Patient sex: F
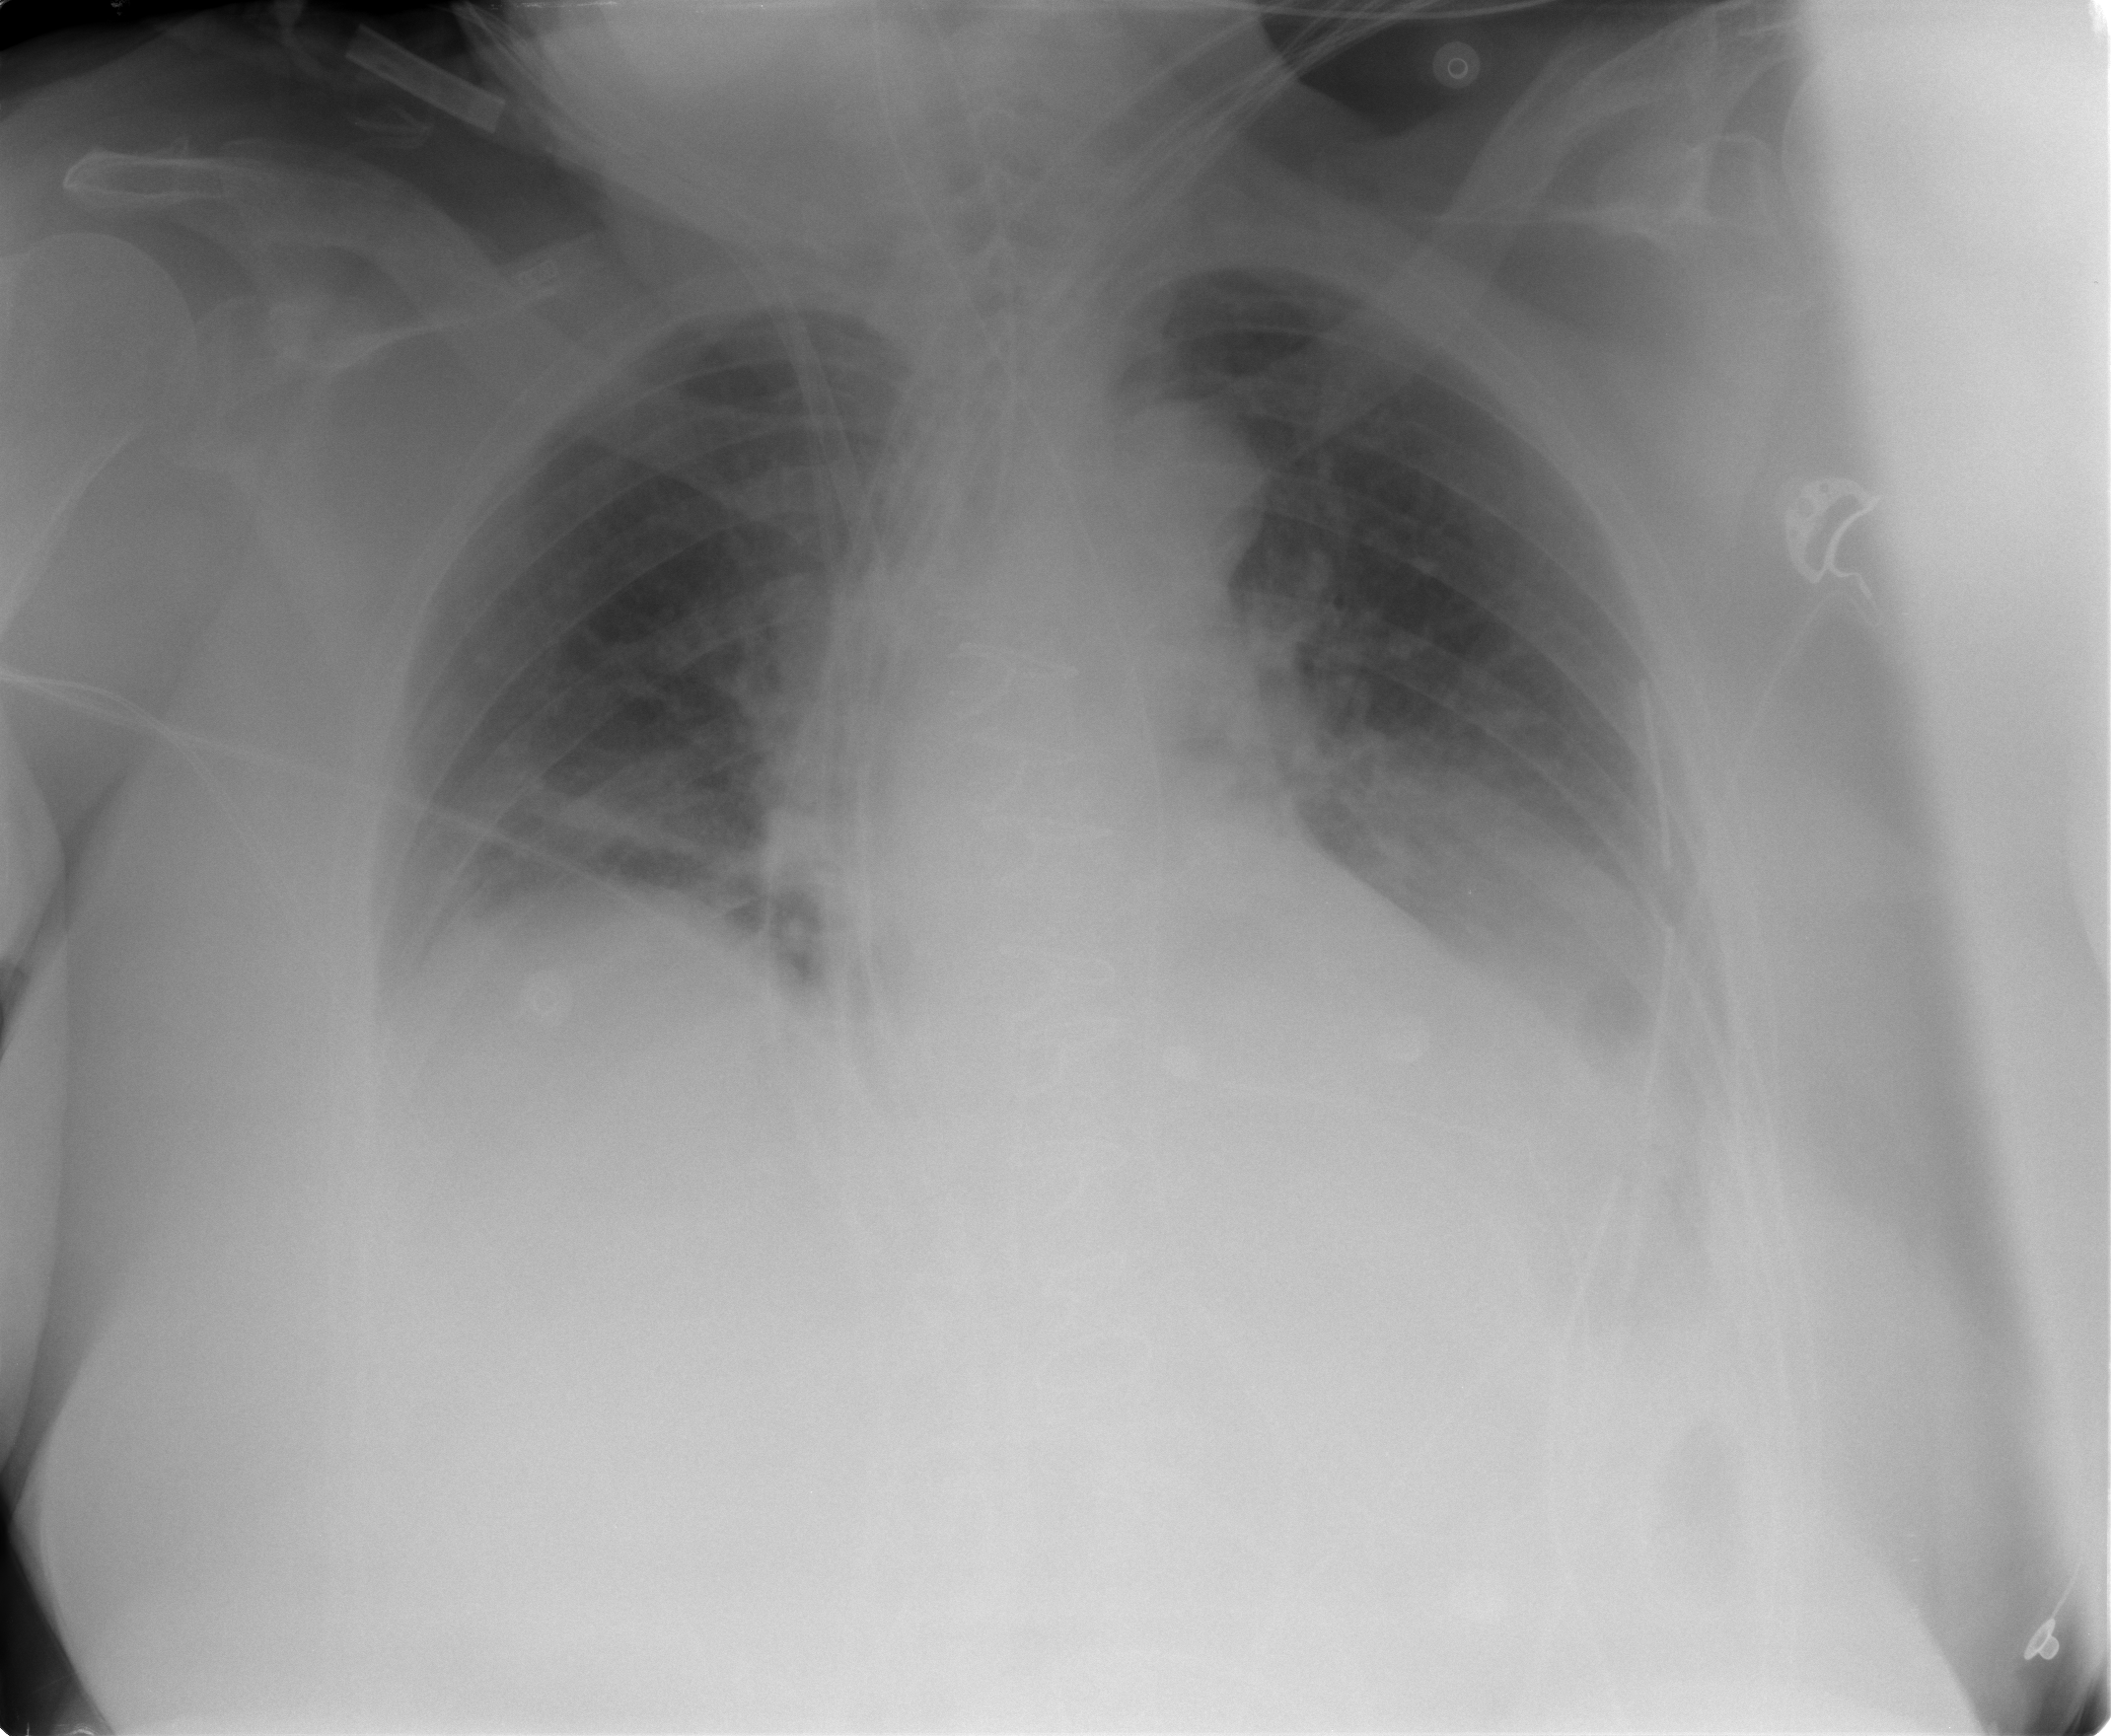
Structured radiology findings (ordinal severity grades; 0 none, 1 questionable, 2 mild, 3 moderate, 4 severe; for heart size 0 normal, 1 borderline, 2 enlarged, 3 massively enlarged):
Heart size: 0
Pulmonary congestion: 2
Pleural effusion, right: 2
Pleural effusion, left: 2
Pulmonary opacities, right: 0
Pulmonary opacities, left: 0
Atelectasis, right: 2
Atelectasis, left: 0